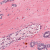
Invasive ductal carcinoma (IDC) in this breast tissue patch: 0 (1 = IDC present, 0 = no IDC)